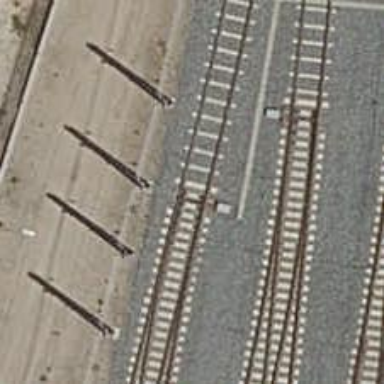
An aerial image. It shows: Railway switch.